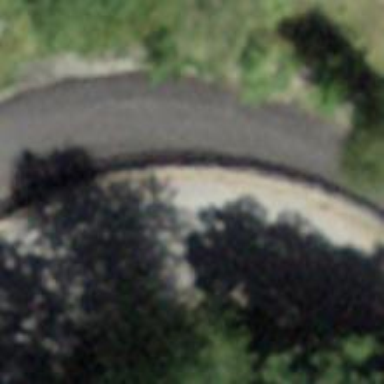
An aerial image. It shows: Paved residential road.